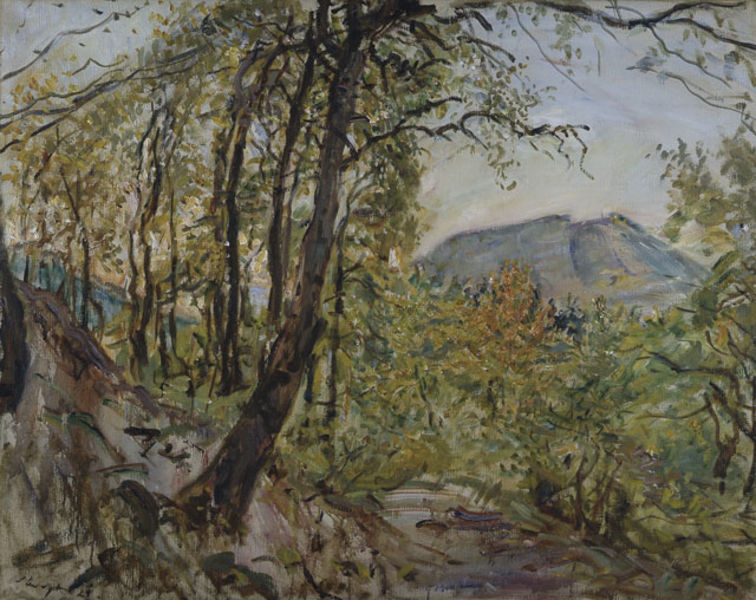
Titel: Pfälzische Landschaft
Künstler: Max Slevogt
Standort: Karlsruhe
Institution: Staatliche Kunsthalle Karlsruhe
Schlagwörter: baum, berg, blau, blätter, gemälde, himmel, laub, wolken, aquarell, bäume, gelb, grün, impressionismus, landschaft, ocker, sand, äste, braun, bunt, frankreich, grau, hintergrund, pastell, zeichnung, gras, weg, expressionismus, malerei, steine, signatur, öl, ast, baumstamm, erde, hügel, natur, stamm, zweige, gebüsch, sträucher, gold, tal, wald, erdde, garten, farbig, sommer, italien, perspektive, süden, abhang, datierung, berge, farben, fels, hang, landschaftsmalerei, herbst, stämme, duktus, ölfarben, frühling, vulkan, wurzel, macke, laubbaum, pinsel, wurzeln, fluchtpunkt, blattwerk, laubbäume, spätsommer, wildnis, gestrüpp, weiter, bäime, 19.jh., braun erde, felsz